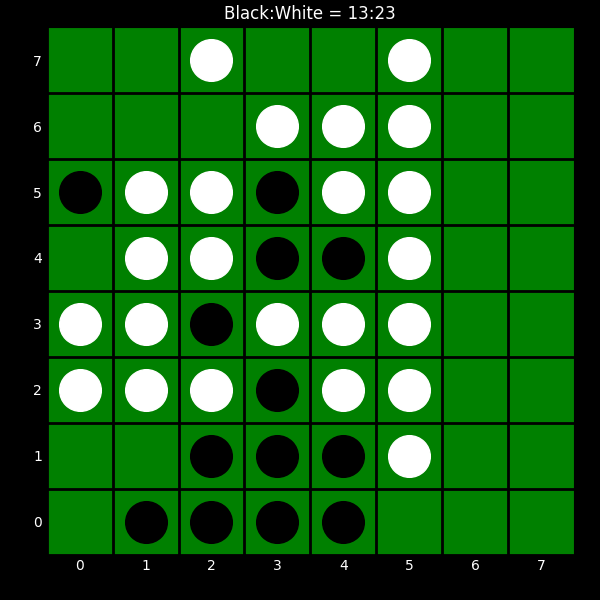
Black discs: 13
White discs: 23